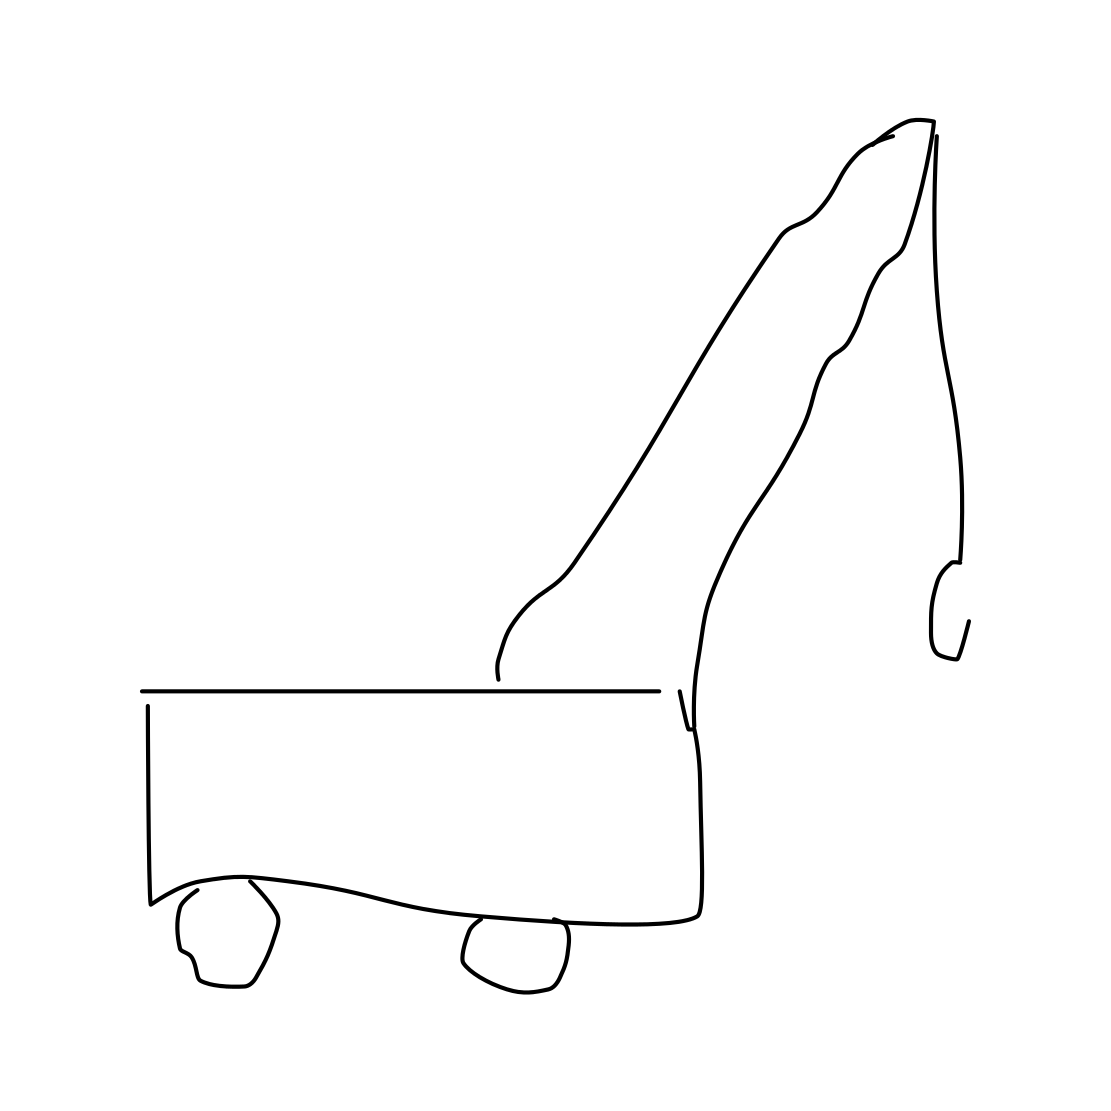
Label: crane (machine)